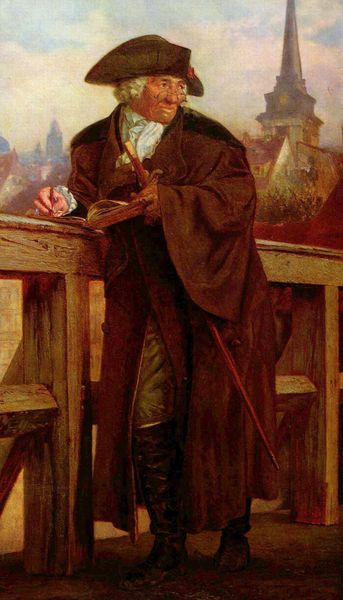
Titel: Chodowiecki auf der Jannowitzbrücke
Künstler: Adolph Menzel
Standort: Schweinfurt
Institution: Sammlung Georg Schäfer
Schlagwörter: blau, dunkel, feder, gemälde, hand, himmel, mann, schatten, umhang, weiß, wolken, bäume, kirchturm, landschaft, ocker, stadt, braun, elegant, finger, frankreich, grau, handschuh, hell, hintergrund, holz, hut, licht, mund, nase, orange, paris, schwarz, skizze, vordergrund, ausblick, blick, dach, gebäude, haus, rot, schal, tuch, zaun, beige, hochformat, alt, hemd, hose, kappe, kragen, silber, spitze, stehen, weit, ärmel, bildnis, herr, hände, portrait, porträt, öl, häuser, brücke, kirche, boden, figur, gewand, haare, mantel, realismus, stehend, kinn, locken, stock, turm, perücke, bein, schiff, beobachten, gehstock, haltung, schuhe, stab, dorf, dächer, giebel, mauer, weis, bank, friedrich, ölgemälde, halstuch, maler, uhr, balken, geländer, menzel, ölfarbe, betrachter, spitzweg, berlin, alter, buch, kirch, balustrade, dachfenster, groß, künstler, verkniffen, schwert, brille, schriftsteller, spazierstock, degen, dreispitz, stiefel, malen, stift, zwicker, kathedrale, ganzfigur, biedermeier, knauf, zeichnen, schreiben, abstützen, umschauen, halsbinde, skeptisch, feldherr, kniebundhose, gelehrter, ganzkörperporträt, speer, schreiber, schriftstück, silbergrau, schreibt, skizzenbuch, goethe, zeichner, preussen, kirchtur, holzgeländer, stoch, perrücke, preusse, architekt, notiz, stadtbild, baumeister, beobachtung, notieren, skizzieren, rever, schalkragen, notiert, beschreiben, chodowiecki, eifelturm, kanthölzer, miesepeter, altmodich, hjolzgeländer, holzgeläner, hzt, kirchentum, mißgunst, porttär, stifgt